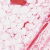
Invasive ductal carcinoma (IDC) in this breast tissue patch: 0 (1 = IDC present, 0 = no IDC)